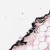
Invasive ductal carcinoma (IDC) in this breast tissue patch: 0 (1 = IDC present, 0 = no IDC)